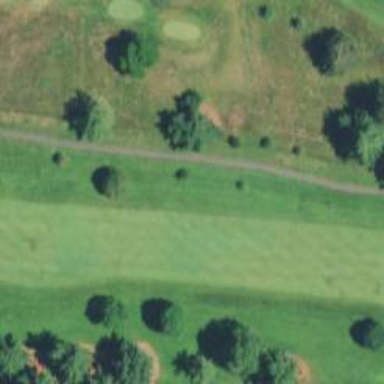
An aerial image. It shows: View of golf hole.